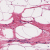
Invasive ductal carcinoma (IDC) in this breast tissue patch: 0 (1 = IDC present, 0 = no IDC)